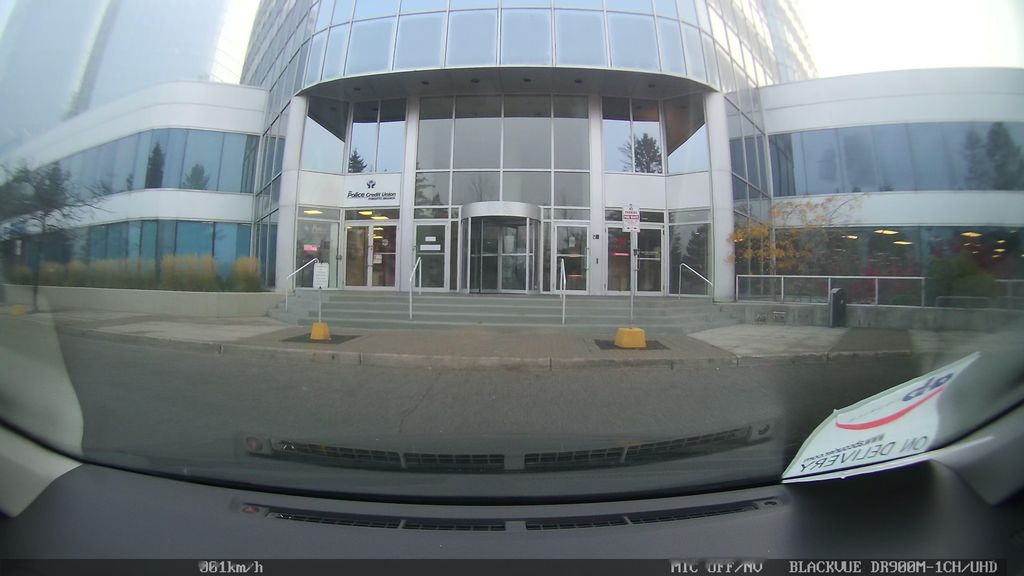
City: toronto